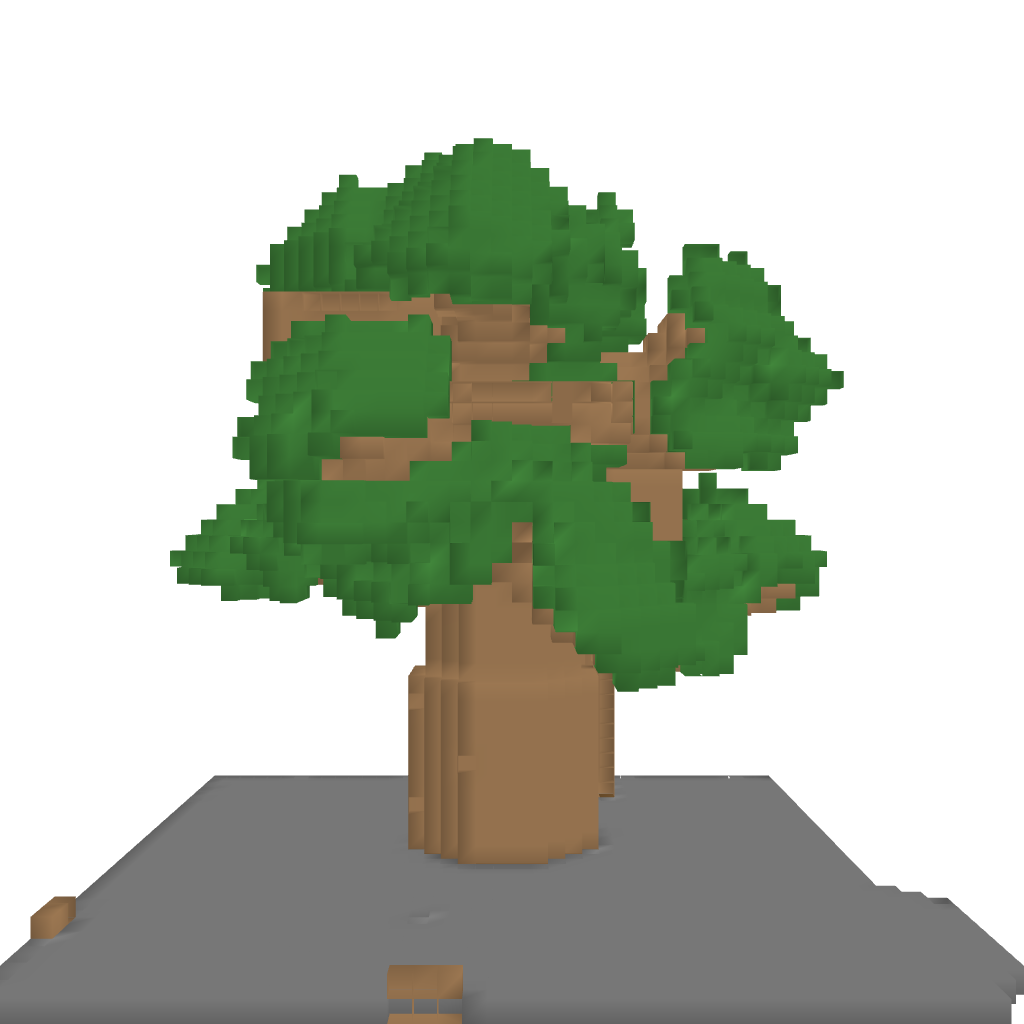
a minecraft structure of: Tree House v1 high quality